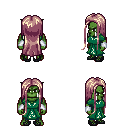
a pixel art fantasy rpg character, male body template, orc, green skin, sash dress, magenta pants, white blonde extra-long hairstyle, white cloth bracers, ghillies, four views (front, back, left, right), 2x2 character sprite sheet, small pixel art, hard edges, no anti-aliasing